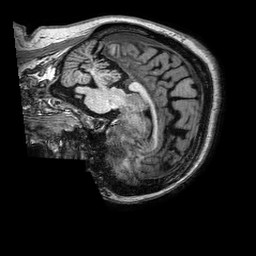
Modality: T1w
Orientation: sagittal
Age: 55
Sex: female
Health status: ill
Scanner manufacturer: philips
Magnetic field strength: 3 T
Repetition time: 0.006754 s
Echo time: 0.003036 s